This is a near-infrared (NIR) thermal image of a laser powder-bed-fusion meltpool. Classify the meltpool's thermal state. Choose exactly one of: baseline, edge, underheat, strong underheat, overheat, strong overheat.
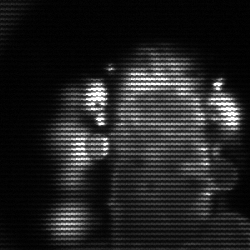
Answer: strong underheat